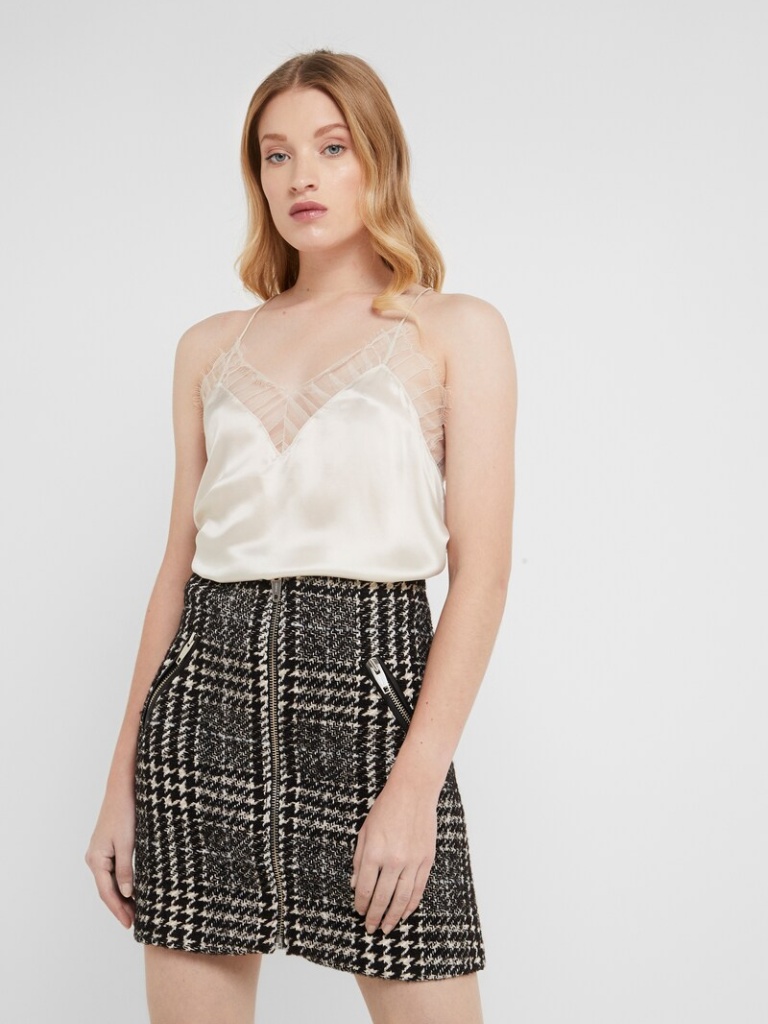
satin relaxed sleeveless hip length Fully Tucked in v-neck camisole